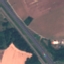
Land use / land cover class: Highway